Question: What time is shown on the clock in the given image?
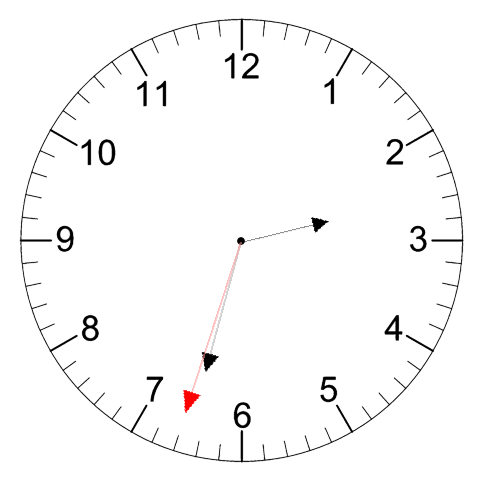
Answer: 02:32:33